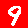
Digit: 9